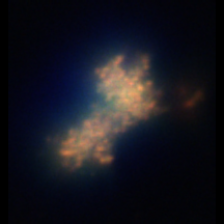
Taxon: Unknown_detritus
Group: Unknown